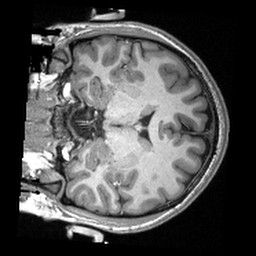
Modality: T1w
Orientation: coronal
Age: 21
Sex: female